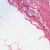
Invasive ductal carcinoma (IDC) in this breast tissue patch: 0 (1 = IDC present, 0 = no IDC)